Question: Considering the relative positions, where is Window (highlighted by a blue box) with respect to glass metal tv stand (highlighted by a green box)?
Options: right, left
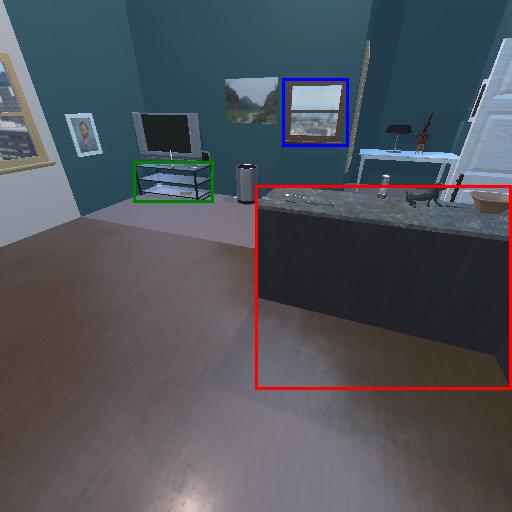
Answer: right